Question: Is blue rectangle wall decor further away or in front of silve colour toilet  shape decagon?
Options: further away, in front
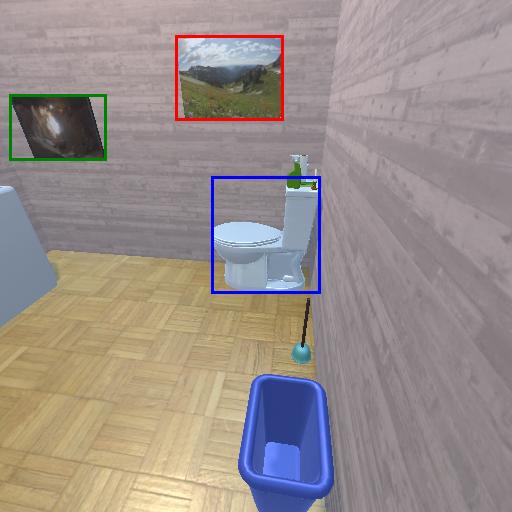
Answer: further away